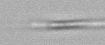
Label: Bacillariophyceae